Question: I have this structure (tables) of forum

I want to select last post (row from forum_post table) from category.
SQL so far:
'''
SELECT * FROM table_post
WHERE topic_id = (SELECT MAX(id) FROM table_topic WHERE category_id = {$id})
ORDER BY id ASC LIMIT 1
'''
Question: How to modify this select to achieve my goal?
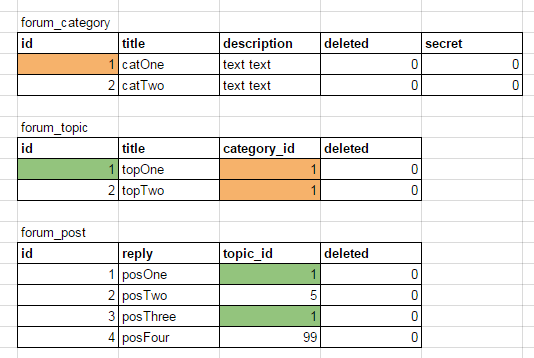
Answer: Assuming that "last" means the biggest id, I would suggest 'order by' and 'limit':
'''
select fp.*
from forum_post fp join
forum_topic ft
on fp.topic_id = ft.id
where ft.category_id = $id
order by fp.id desc
limit 1;
'''